Question: I've tried a number of different things, including typical form reset and jQuery examples I've found across the web with no luck.

I have a rankable list where a user is expected to rank items from 1-6 according to importance to them. If they select "2" for a certain row, we don't want to let them select "2" for another row. Here is the jQuery that's accomplishing this:
'''
// Disable sibling radio buttons in form once an item is selected
$("input:radio").click(function() {
var val = $(this).val();
$(this).siblings("input:radio").attr("disabled","disabled");
$("input:radio[value='" + val + "']").not(this).attr("disabled","disabled");
});
'''
This code seems to be working, with a couple of quirks.
1. The code correctly disables sibling rows, but if the user wants to change, they're stuck. They can click "2" on a row, then click "3" on the same row, but that leaves all other "2" and "3" options disabled completely.
2. The user needs a way to completely clear the form via a "start over" or "reset" button that apparently needs some special jQuery magic that I haven't been able to figure out yet.
3. I took code referenced in another post from this url, but it seems to only half work on my site. I notice on that fiddle link that if you click "1", it also disables "2" and "3" on the same row, which doesn't happen on my local development attempt. It does, however, permanently disable "2" in other rows if you were to click "2"...so I'm unsure why it works in the example but not my code (above).
There's got to be some easier way around this that I'm just not seeing here. I appreciate any help or code examples that might work along these lines.
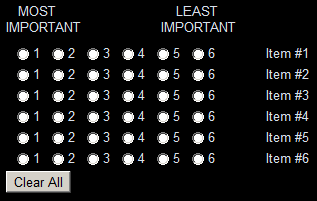
Answer: Instead of outright disabling radio options that are not valid, you can instead take one of two approaches:
1. When the user clicks an option, validate the option on the fly, i.e., that "3" is not already selected when you click another "3". If not valid, then display a popup to user and clear it out.
2. When the user clicks an option, say a "3", then clear out all other "3" options so that only one is rated at that amount at a time.
Here is a sample code that will use method #2, clearing out all same value options whenever an option is clicked: <URL>